Question: i am trying to plot the time series x_t = A + (-1)^t B
To do this i am using the following code. The problem is, that the ggplot is wrong.
'''
require (ggplot2)
set.seed(42)
N<-2
A<-sample(1:20,N)
B<-rnorm(N)
X<-c(A+B,A-B)
dat<-sapply(1:N,function(n) X[rep(c(n,N+n),20)],simplify=FALSE)
dat<-data.frame(t=rep(1:20,N),w=rep(A,each=20),val=do.call(c,dat))
ggplot(data=dat,aes(x=t, y=val, color=factor(w)))+
geom_line()+facet_grid(w~.,scale = "free")
'''

looking at the head of dat everything looks right:
'''
> head(dat)
t w val
1 1 12 10.5533
2 2 12 13.4467
3 3 12 10.5533
4 4 12 13.4467
5 5 12 10.5533
6 6 12 13.4467
'''
So the lower (blue) line should only have values 10.5533 and 13.4467. But it also takes different values. What is wrong in my code?
Thanks in advance for any help
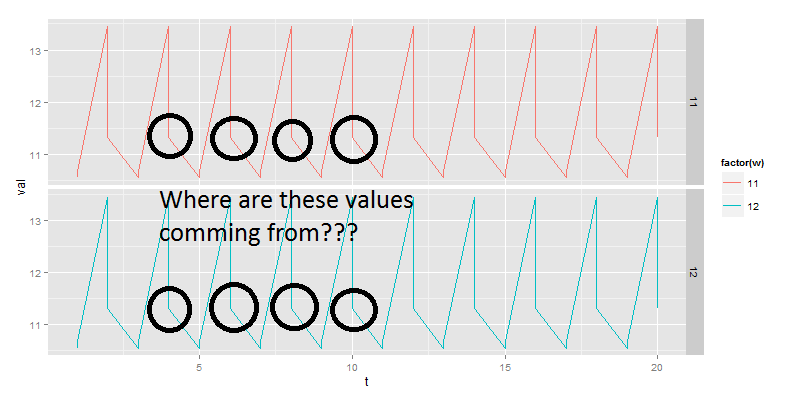
Answer: You really should be more careful before asserting that something is "wrong". The way you are creating 'dat' the rows are not ordered by 'dat$t', so 'head(...)' is not displaying the extra values:
'''
head(dat[order(dat$w,dat$t),],10)
# t w val
# 21 1 18 18.43530
# 61 1 18 18.36313
# 22 2 18 19.56470
# 62 2 18 17.63687
# 23 3 18 18.43530
# 63 3 18 18.36313
# 24 4 18 19.56470
# 64 4 18 17.63687
# 25 5 18 18.43530
# 65 5 18 18.36313
'''
Note the row numbers.